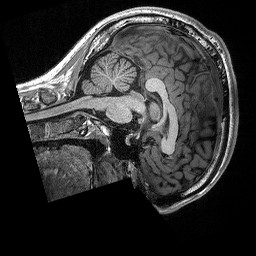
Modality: T1w
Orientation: sagittal
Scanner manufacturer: siemens
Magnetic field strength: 3 T
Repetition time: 2.3 s
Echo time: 0.00298 s